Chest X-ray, PA view. Patient: 58 years old, sex F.
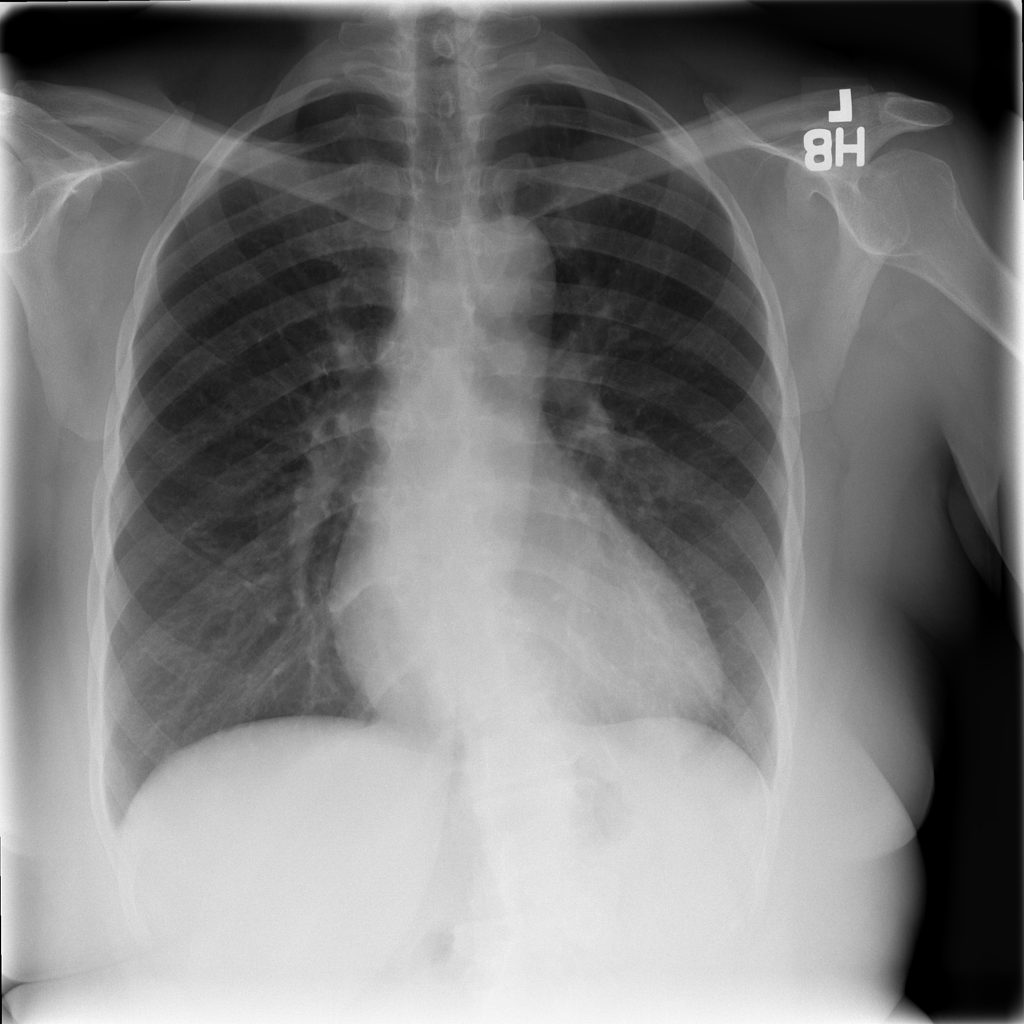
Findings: No Finding